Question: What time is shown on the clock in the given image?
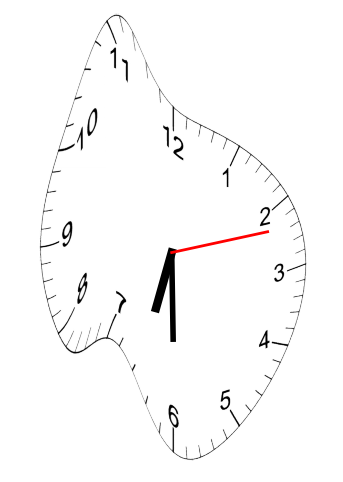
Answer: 06:30:12